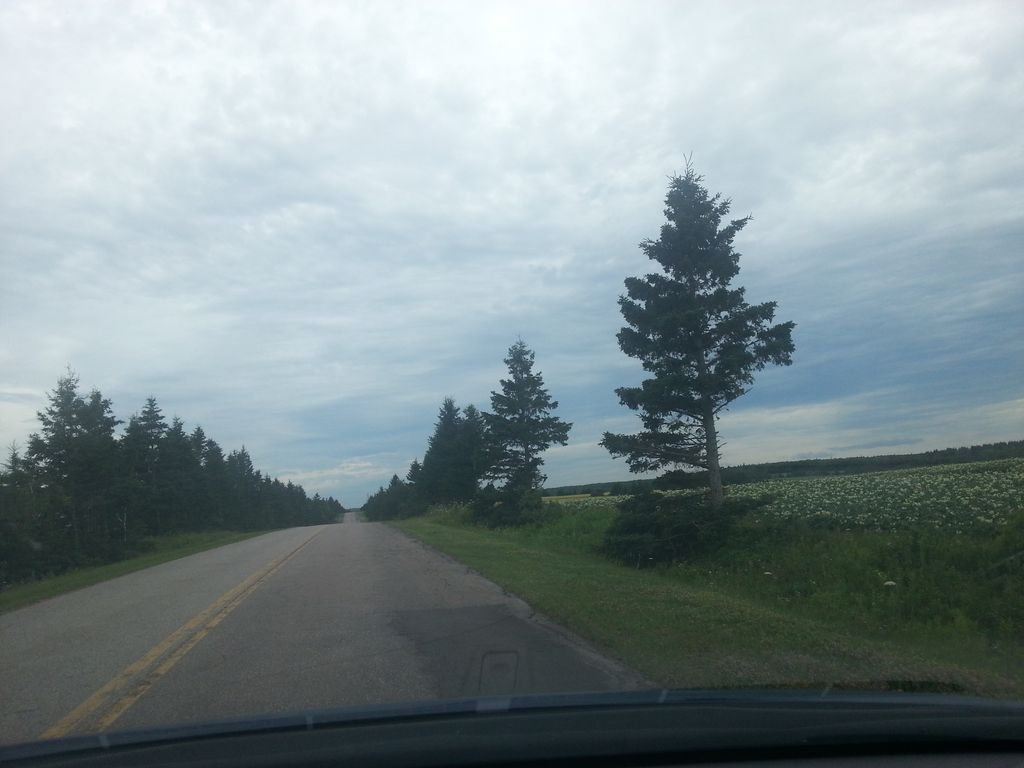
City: charlottetown